Question: I'm dealing with some problematic complexity question via my university:
Program input : A 'n x n' 'Array[][]' that is filled with either '0' or '1'.
DEFINITION: Define 'k' as a if in the 'k' row all the values are '0', and in the 'k' column all the values are '1' (except '[k][k]' itself which needs to be '0')
Program output : Is there a k number that is a ? If so, return'k', else return '-1'.
Example :

On Arr A k=3 is a SINK, on Arr B there in no SINK, so -1 is returned.
The main problem with this task is that the complexity of the program must be below 'O(n^2)' , I have managed to solve this with that complexity, going over the oblique line summing the rows&columns. I haven't find a way to solve this with 'O(logn)' or 'O(n)'. Also the task prevents you from using another Array[] (Due to memory complexity). Can anyone drop any light on that matter? thanks in advance!
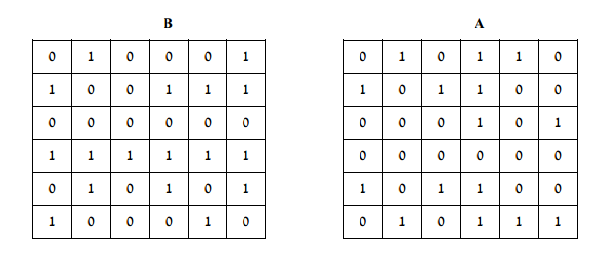
Answer: Just to make explicit the answer harold links to in the OP's comments: start yourself off with a list of all 'n' indices, 'S = {0, 1, .., n-1}'. These are our candidates for sinks. At each step, we're going to eliminate one of them.
1. Consider the first two elements of S, say i and j.
2. Check whether A[i, j] is 1. If it is, remove i from S (because the i th row isn't all 0s, so i can't be our sink ) If it isn't, remove j from S (because the j th column isn't all 1s, so j can't be our sink)
3. If there're still two or more elements in S, go back to Step 1.
4. When we get to the last element, say k, check whether the k th row is all zero and the k th column (other than A[k,k]) are all ones. If they are, k is a sink and you can return it. If they aren't, the matrix does not have a sink and you can return -1.
There are 'n' elements in 'S' to begin with, each step eliminates one of them and each step takes constant time, so it's overall.
You mention you don't want to use a second array. If that really is strict, you can just use two integers instead, one representing the "survivor" from the last step and one representing how far into the sequence you are.
I've never seen this algorithm before and I'm quite impressed with it's simplicity. Cheers.